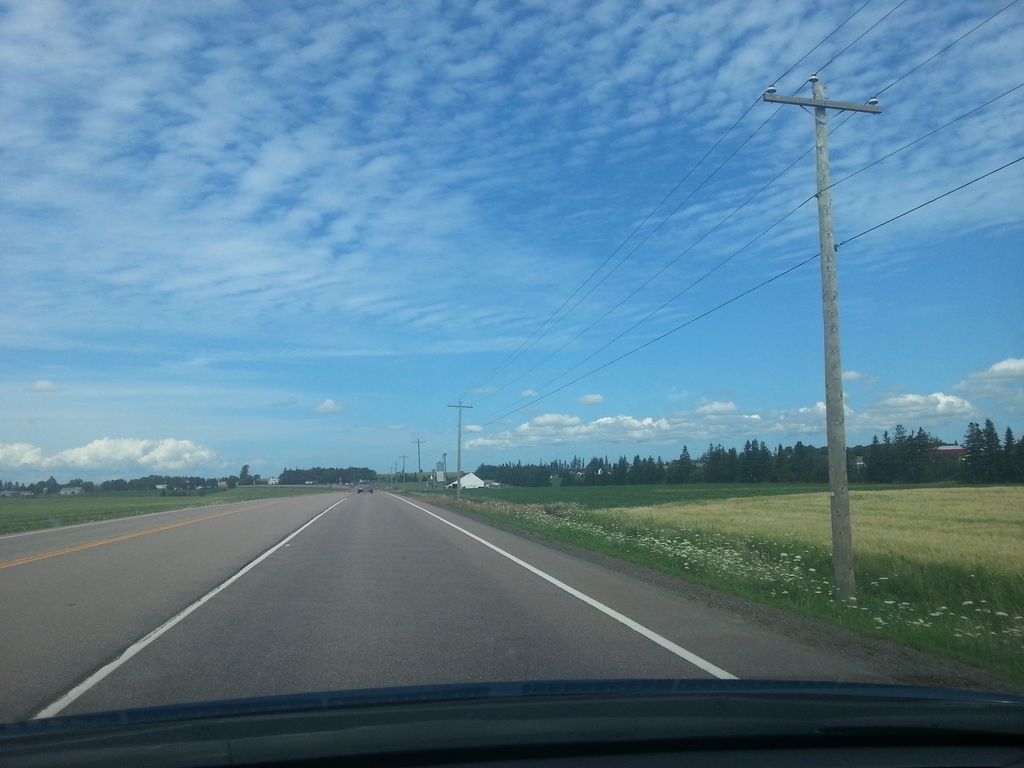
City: charlottetown